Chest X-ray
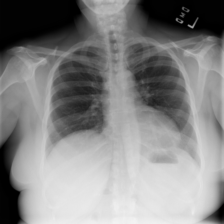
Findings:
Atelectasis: negative
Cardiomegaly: negative
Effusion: negative
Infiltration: positive
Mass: negative
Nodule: negative
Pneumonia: negative
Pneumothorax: negative
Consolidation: negative
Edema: negative
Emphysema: negative
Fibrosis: negative
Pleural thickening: negative
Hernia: negative